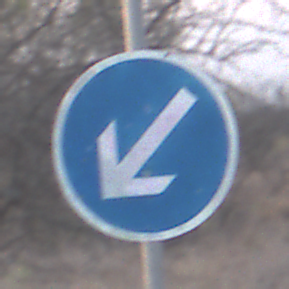
Verkehrszeichen: VorgeschriebeneVorbeifahrtLinks
Umgebung: Outdoor, Nature
Tageszeit: SunriseSunset
Wetter: Clear
Licht: Natural
Jahreszeit: NotSpecified
Kontrast: LowContrast